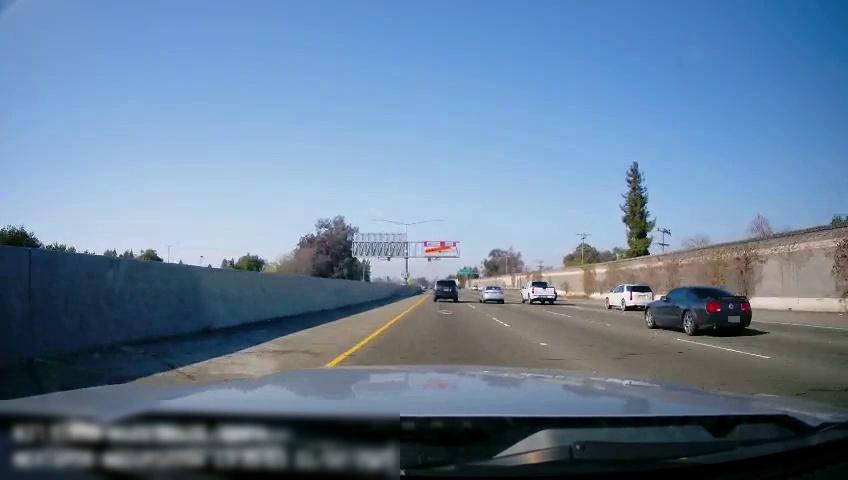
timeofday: Day
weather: Sunny
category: Drivable Space
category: Vehicles | SUV
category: Vehicles | Car
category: Vehicles | Car
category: Vehicles | Truck
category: Vehicles | SUV
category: Lanes | Current Lane
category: Lanes | Current Lane
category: Lanes | Alternate Lane
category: Lanes | Alternate Lane
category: Lanes | Alternate Lane